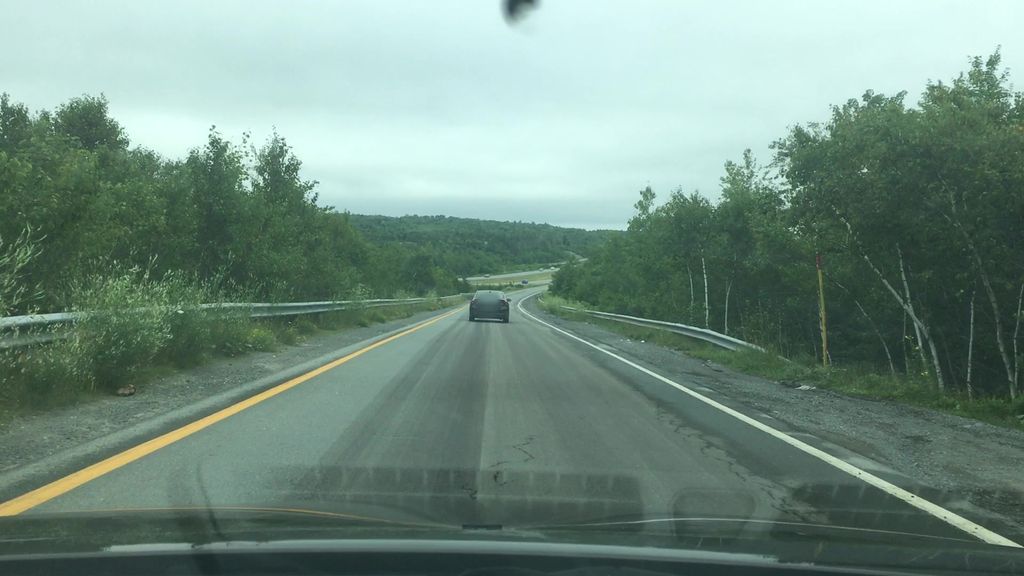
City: halifax